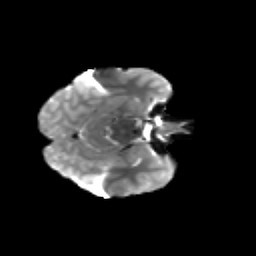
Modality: T2w
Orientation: axial
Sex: male
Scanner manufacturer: siemens
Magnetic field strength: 3 T
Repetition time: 5 s
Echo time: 0.071 s